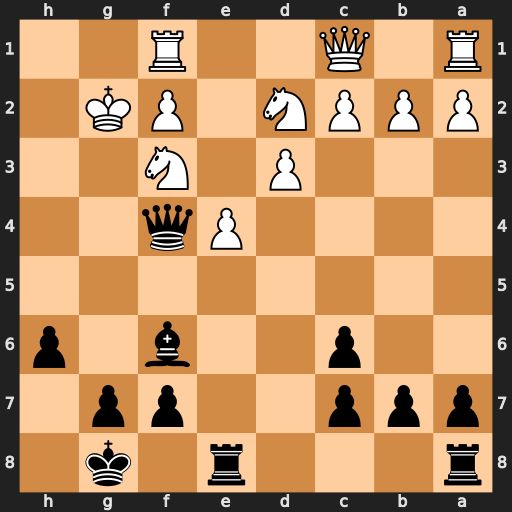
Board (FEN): r3r1k1/ppp2pp1/2p2b1p/8/4Pq2/3P1N2/PPPN1PK1/R1Q2R2
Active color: b
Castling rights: -
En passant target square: -
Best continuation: Qg4+ Kh1 Be5